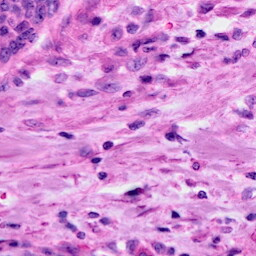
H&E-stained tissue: Cervix